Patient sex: M
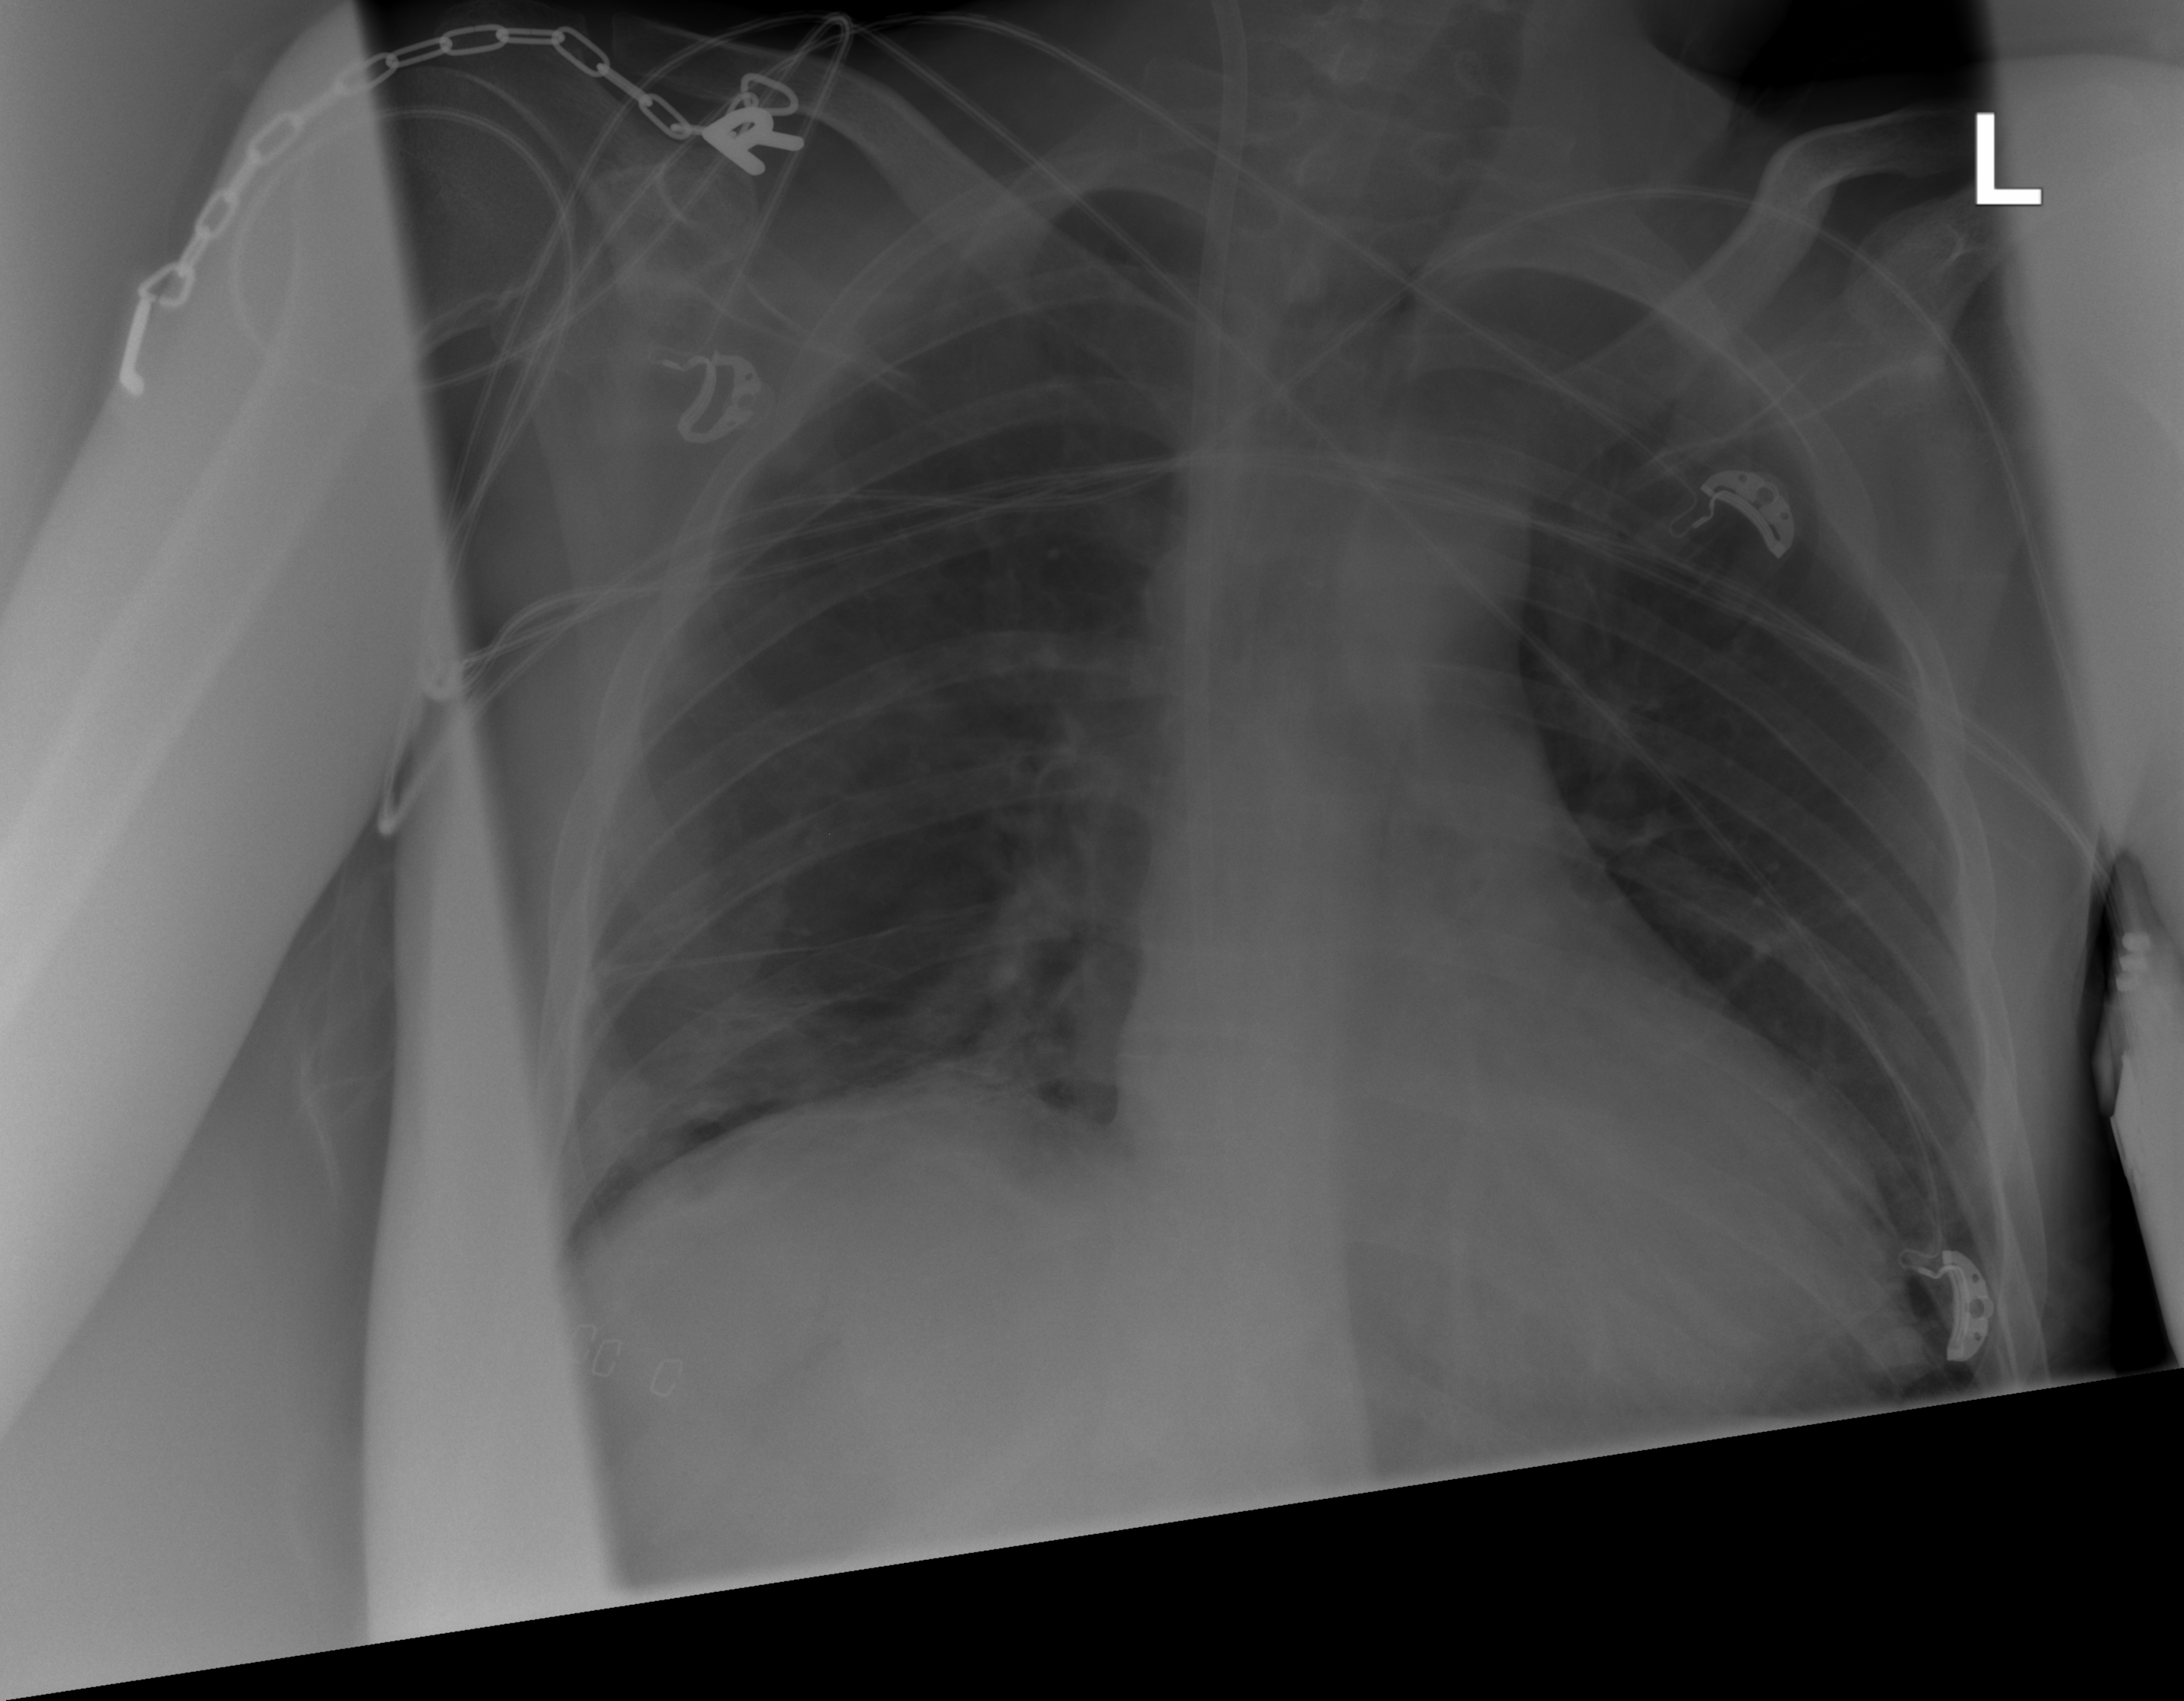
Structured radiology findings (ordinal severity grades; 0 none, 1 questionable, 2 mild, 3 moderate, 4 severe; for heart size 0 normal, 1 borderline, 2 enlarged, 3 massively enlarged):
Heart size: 2
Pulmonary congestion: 0
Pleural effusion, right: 0
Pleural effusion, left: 0
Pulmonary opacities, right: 0
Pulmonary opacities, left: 0
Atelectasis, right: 2
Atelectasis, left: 0